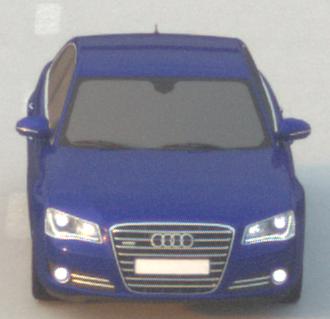
Make: Audi
Model: A8 D4
Model produced from: 2009
Model produced until: 2017
Doors: 4
Color: blue
Road condition: dry road
Daytime: sunrise or sunset
Contrast: medium contrast